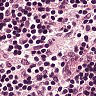
Metastatic tissue present: no